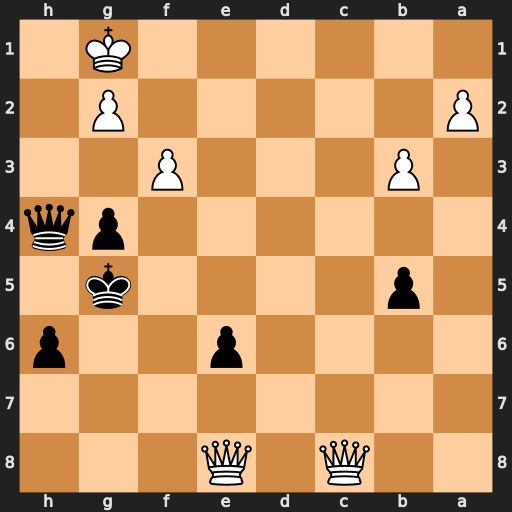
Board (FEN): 2Q1Q3/8/4p2p/1p4k1/6pq/1P3P2/P5P1/6K1
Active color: b
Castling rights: -
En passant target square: -
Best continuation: Qe1+ Kh2 g3+ Kh3 Qh1+ Kxg3 Qh4#